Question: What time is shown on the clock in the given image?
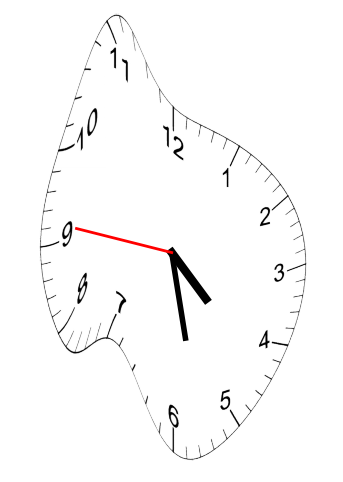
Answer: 04:27:46